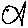
Label: fish